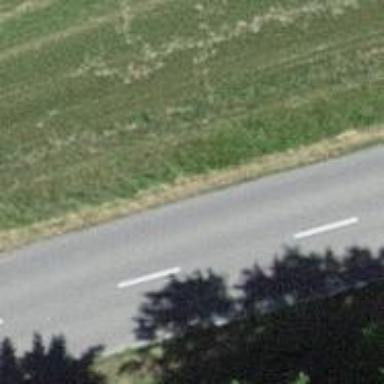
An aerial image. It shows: Secondary road.